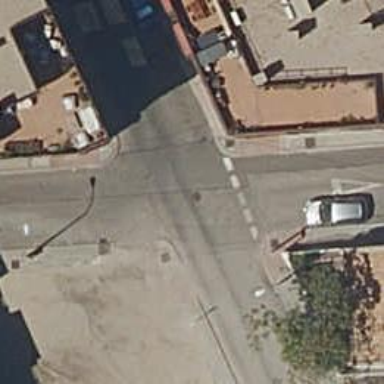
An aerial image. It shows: Unmarked crossing on footway.